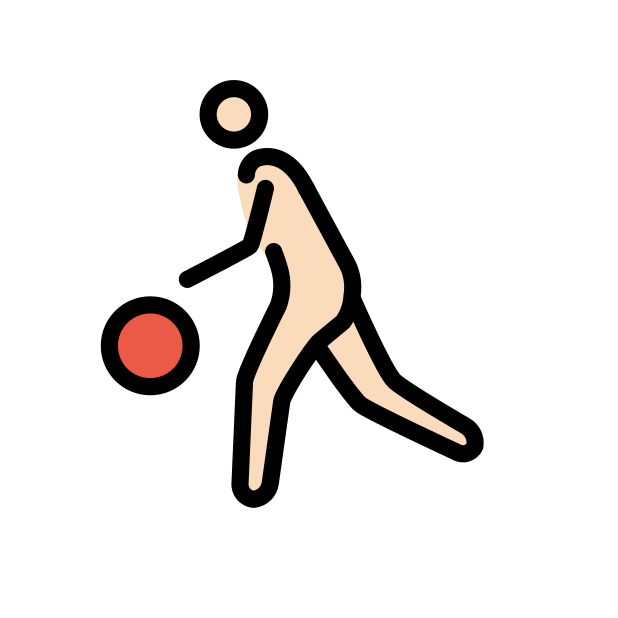
man bouncing ball: light skin tone